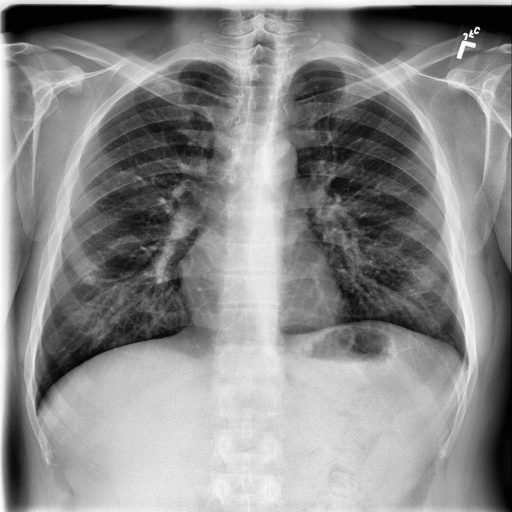
Finding: NORMAL